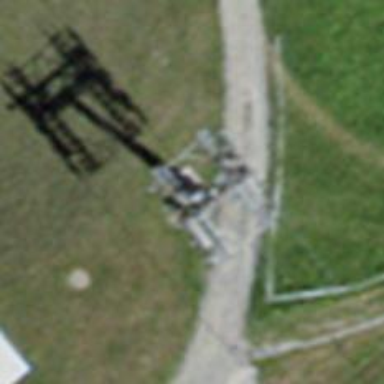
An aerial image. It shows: Pylon for aerialway.